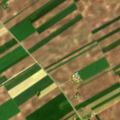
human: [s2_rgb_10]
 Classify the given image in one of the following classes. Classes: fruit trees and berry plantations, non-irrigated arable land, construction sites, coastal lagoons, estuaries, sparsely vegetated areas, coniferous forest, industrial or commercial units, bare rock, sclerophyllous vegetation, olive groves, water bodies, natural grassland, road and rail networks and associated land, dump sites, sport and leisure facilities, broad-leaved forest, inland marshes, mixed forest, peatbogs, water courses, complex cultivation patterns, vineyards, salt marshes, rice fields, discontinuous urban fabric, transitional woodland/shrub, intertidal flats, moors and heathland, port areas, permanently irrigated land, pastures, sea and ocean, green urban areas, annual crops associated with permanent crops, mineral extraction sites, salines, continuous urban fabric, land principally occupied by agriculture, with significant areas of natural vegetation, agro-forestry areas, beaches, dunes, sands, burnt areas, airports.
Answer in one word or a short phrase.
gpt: non-irrigated arable land, land principally occupied by agriculture, with significant areas of natural vegetation